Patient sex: M
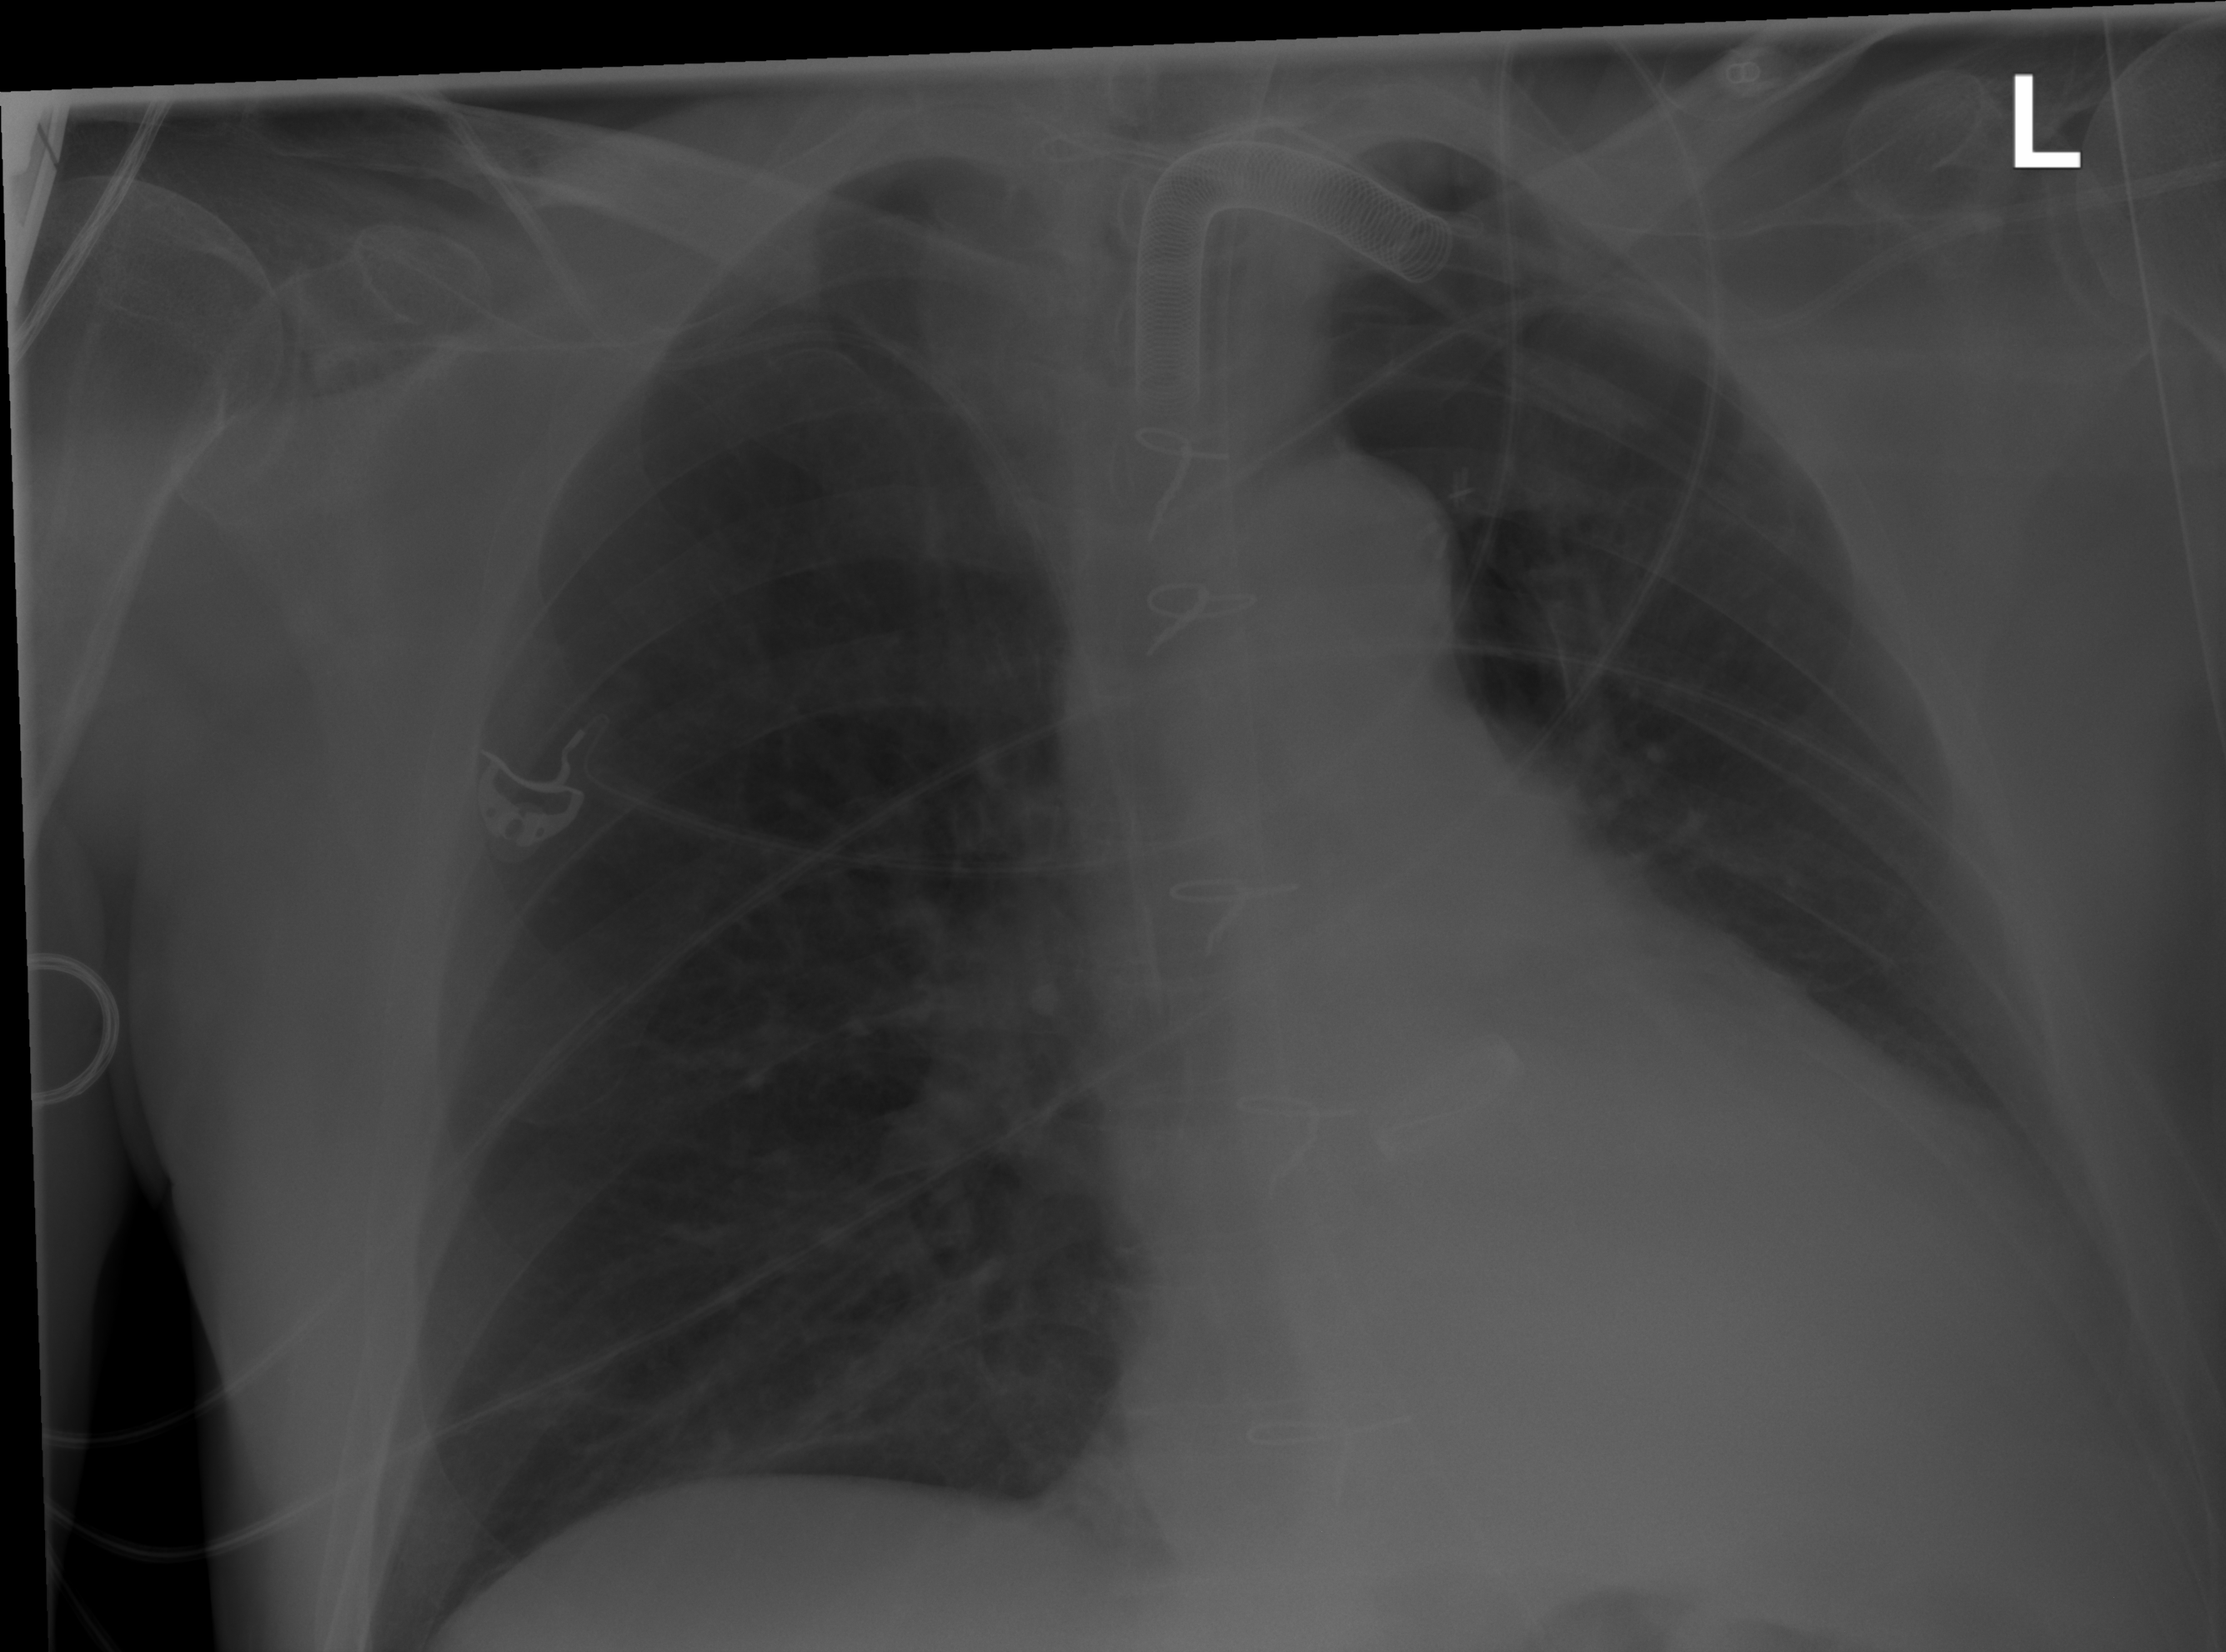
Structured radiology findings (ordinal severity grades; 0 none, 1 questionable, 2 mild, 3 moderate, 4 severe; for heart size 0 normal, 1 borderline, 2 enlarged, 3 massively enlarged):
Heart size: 2
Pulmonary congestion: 0
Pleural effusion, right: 0
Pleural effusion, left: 2
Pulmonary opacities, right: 0
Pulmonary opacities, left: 2
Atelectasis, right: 0
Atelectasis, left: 2